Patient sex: M
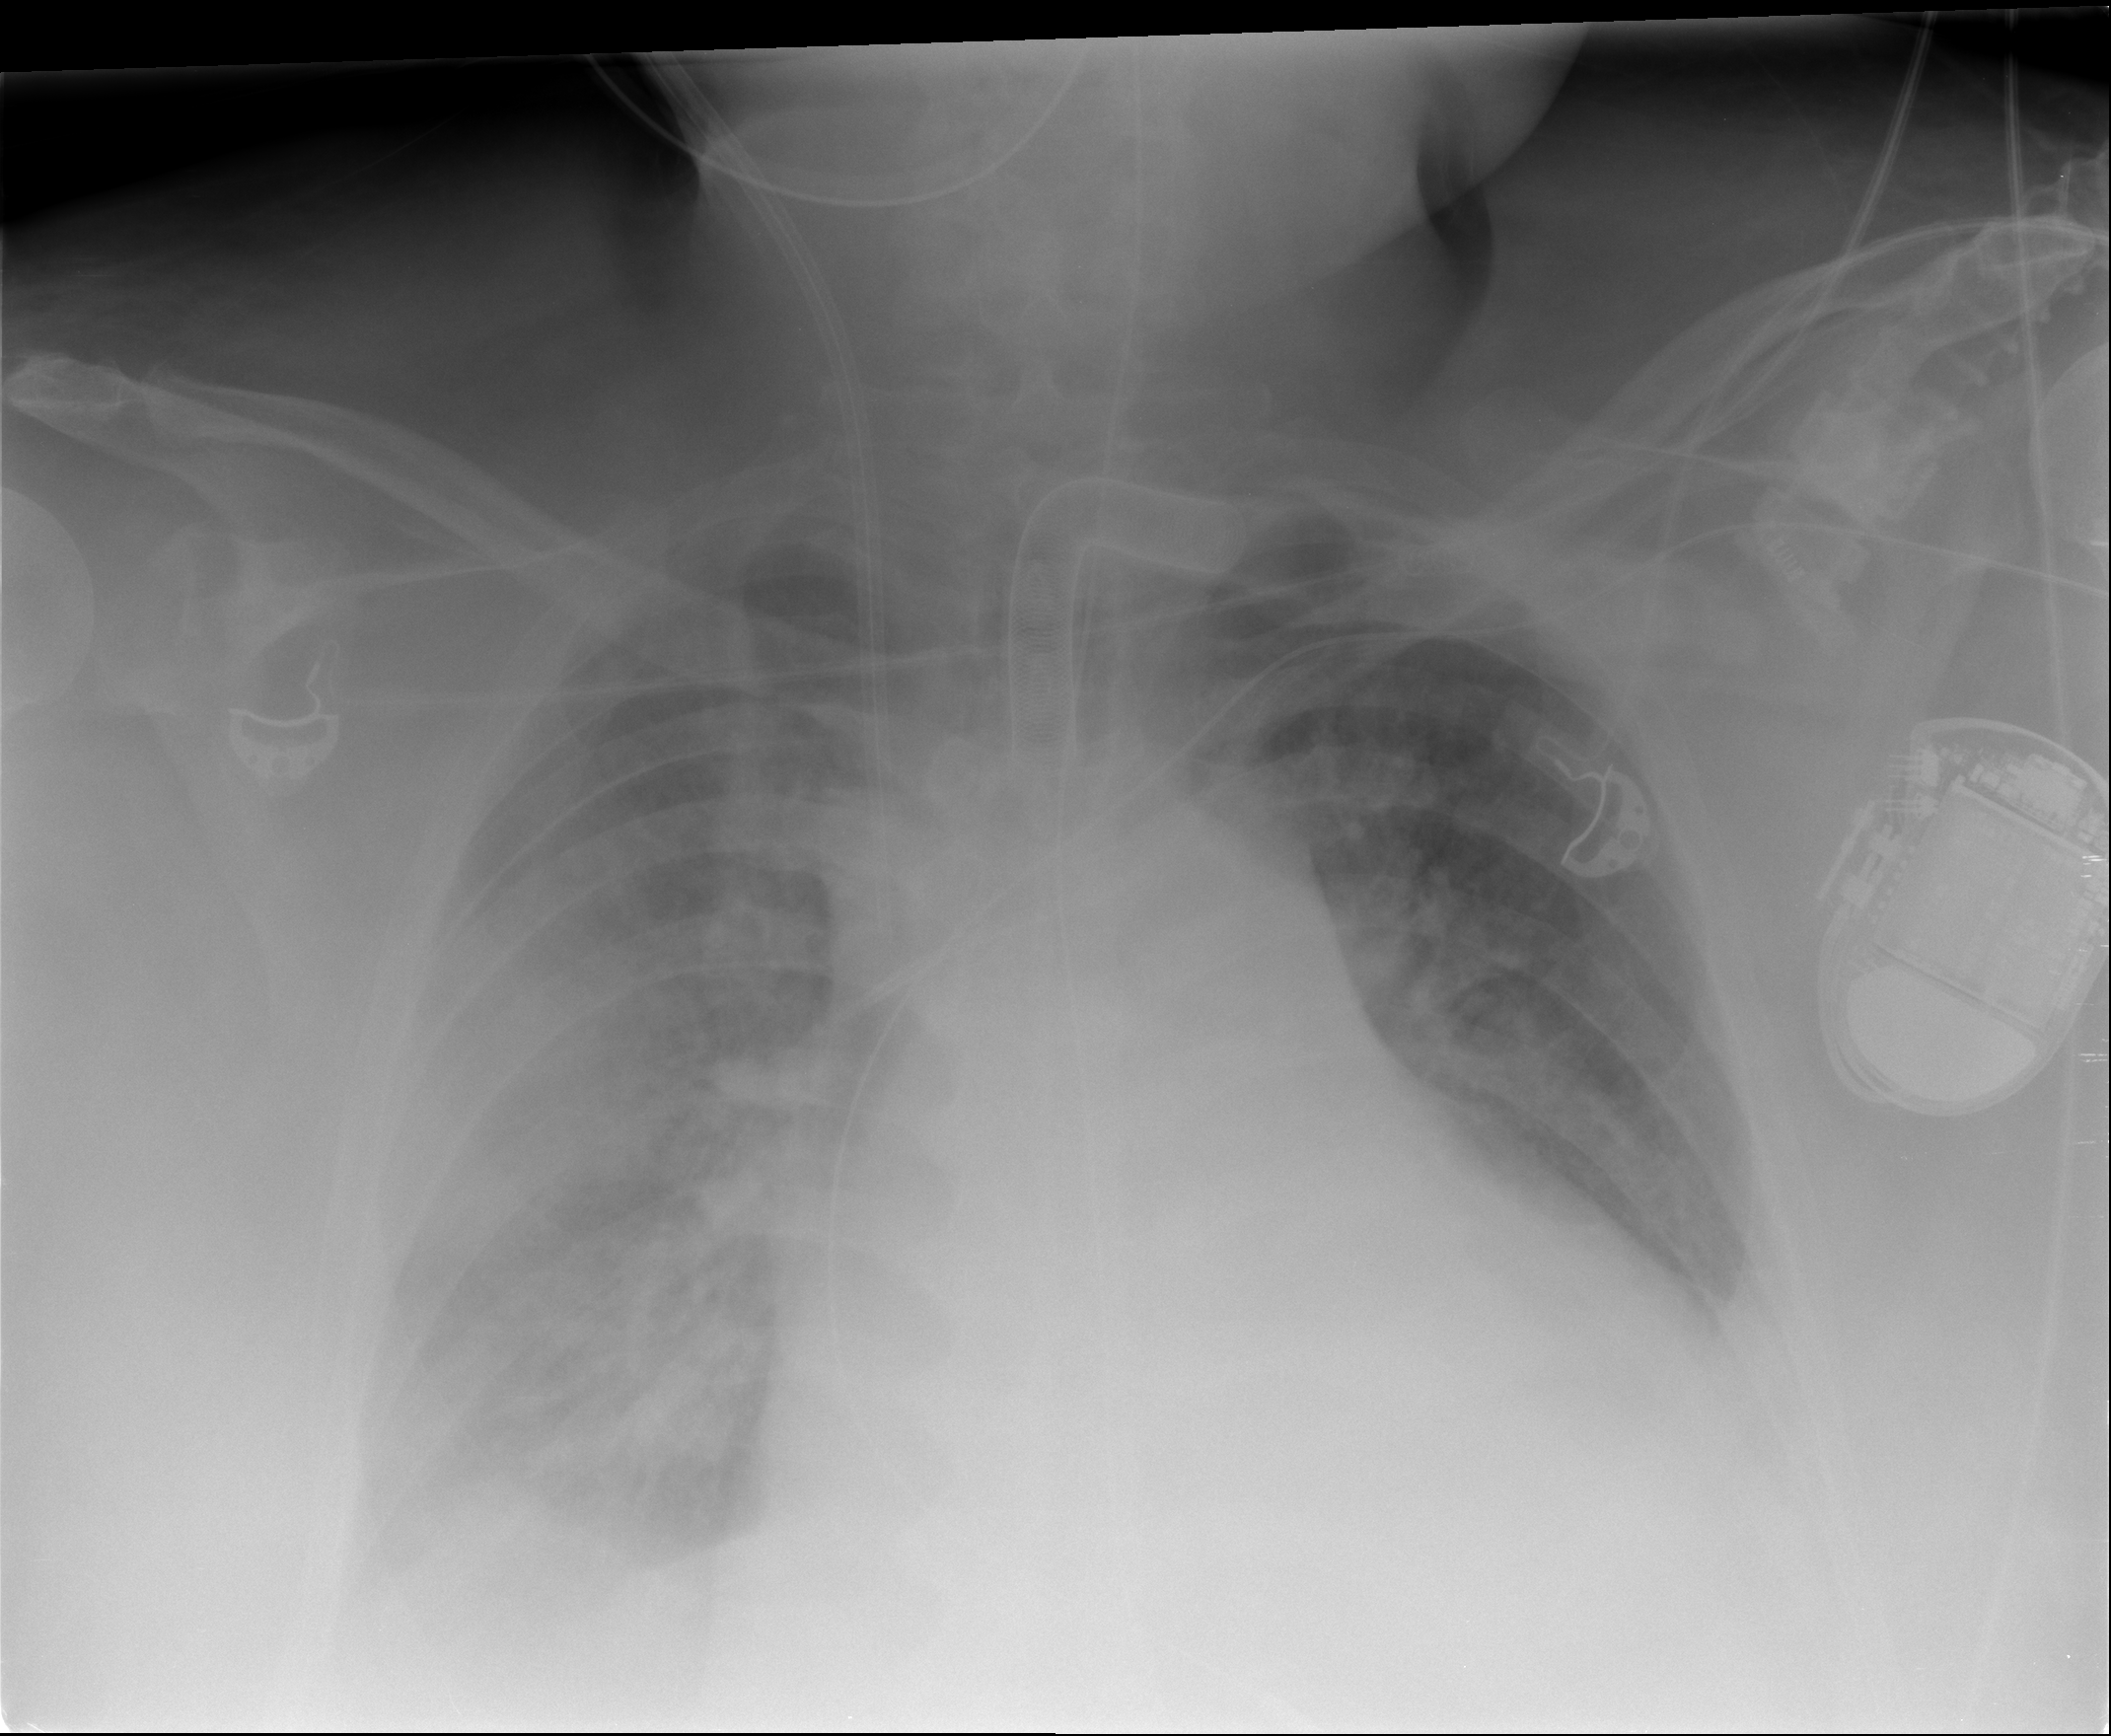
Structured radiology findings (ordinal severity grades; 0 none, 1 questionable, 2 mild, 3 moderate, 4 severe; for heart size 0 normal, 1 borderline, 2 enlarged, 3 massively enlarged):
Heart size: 2
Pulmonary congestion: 3
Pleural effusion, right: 3
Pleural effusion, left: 2
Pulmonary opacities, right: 3
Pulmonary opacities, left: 2
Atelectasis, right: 3
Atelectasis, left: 2